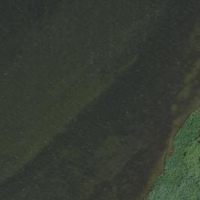
EUNIS habitat code: 14
Species observed at this site:
Nycticorax nycticorax
Anser indicus
Ardea purpurea
Anas platyrhynchos
Calidris ferruginea
Calidris alpina